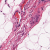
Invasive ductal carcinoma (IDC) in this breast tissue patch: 0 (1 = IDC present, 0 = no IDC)